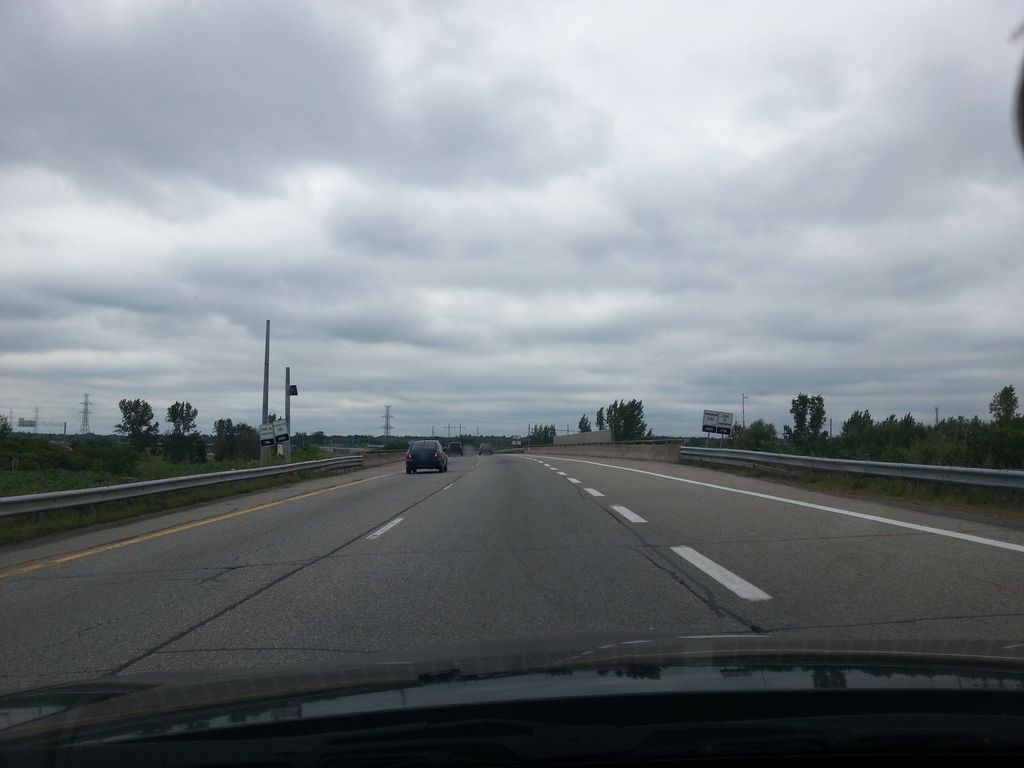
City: ottawa-gatineau